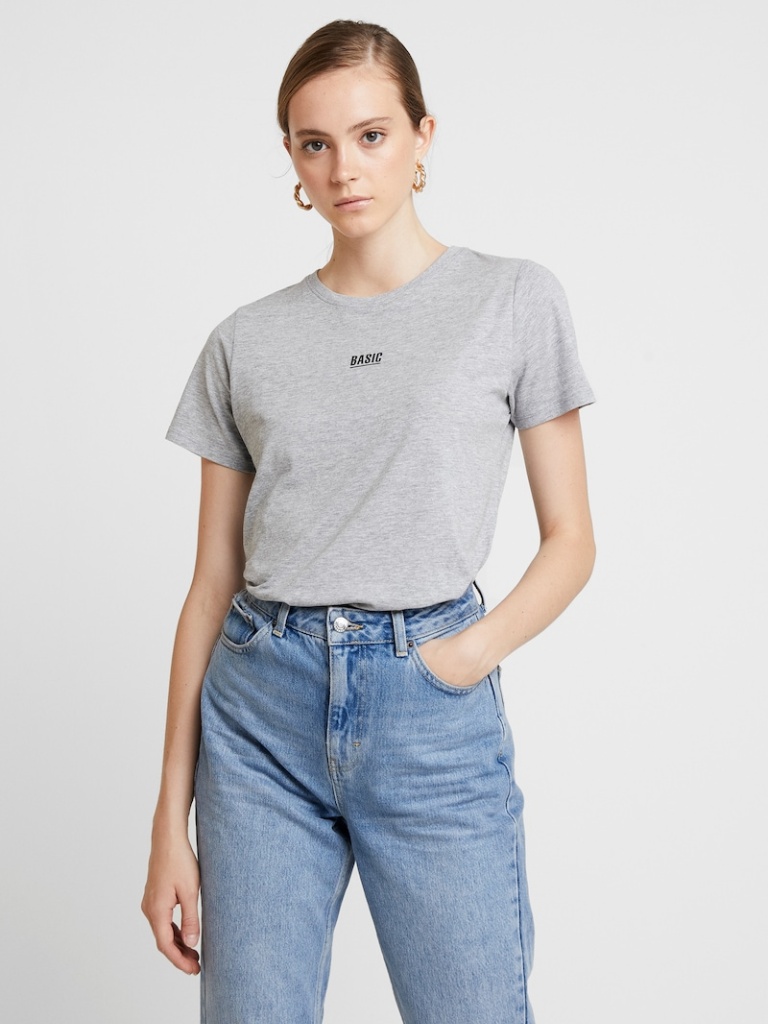
cotton relaxed short sleeve hip length Fully Tucked in crew t-shirt